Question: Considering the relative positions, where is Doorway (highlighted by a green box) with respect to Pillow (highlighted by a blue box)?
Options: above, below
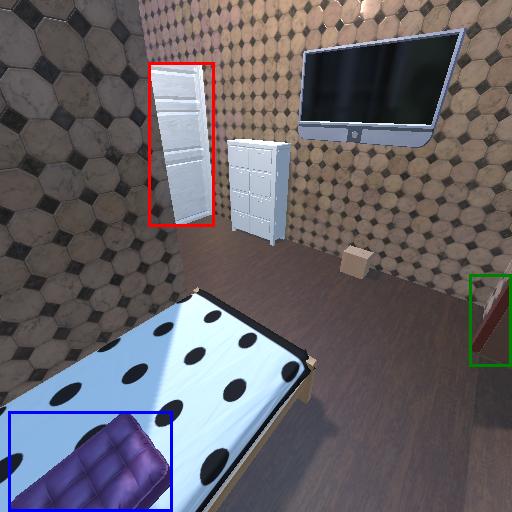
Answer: above